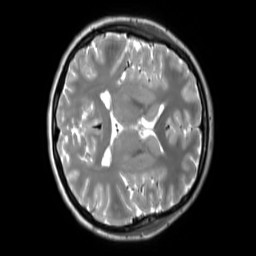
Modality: T2w
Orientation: axial
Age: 19
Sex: female
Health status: ill
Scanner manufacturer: siemens
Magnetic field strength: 3 T
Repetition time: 2.8 s
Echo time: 0.326 s